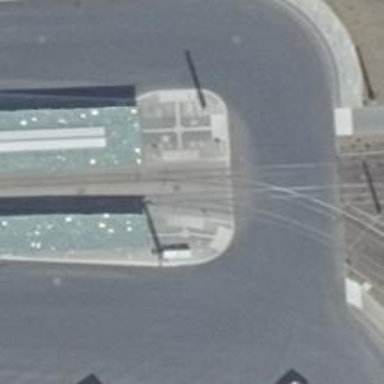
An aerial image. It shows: Uncontrolled railway crossing.